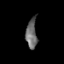
Tissue: prostate
Cell type: T cells
Senescence score: 0.3514
Nuclear area (px): 321
Mean DAPI intensity: 105.374